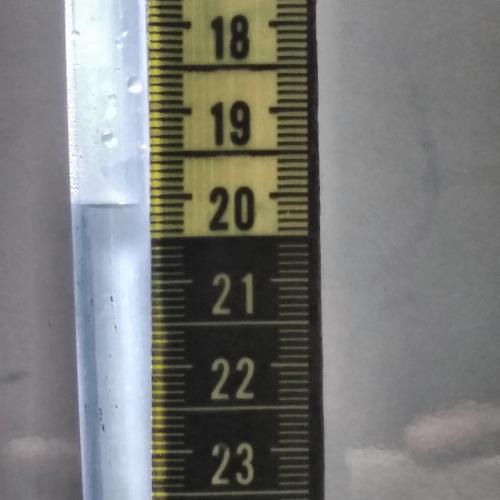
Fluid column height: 20.1 cm